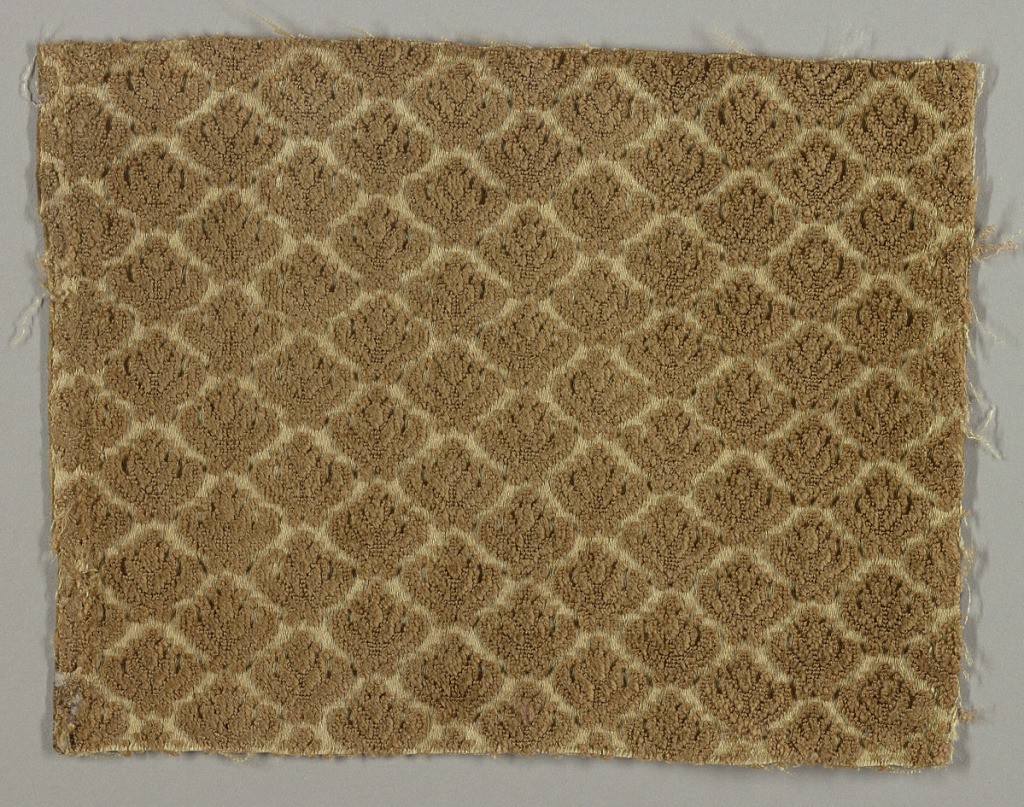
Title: Fragment
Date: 17th century
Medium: silk Technique: supplementary warp forming cut and uncut raised pile in plain weave foundation (velvet)
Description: Small leaf-like shapes in off-set rows in tan.